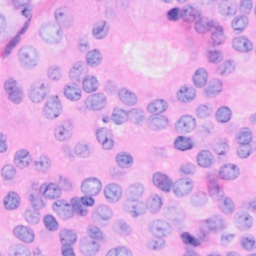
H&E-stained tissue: Breast